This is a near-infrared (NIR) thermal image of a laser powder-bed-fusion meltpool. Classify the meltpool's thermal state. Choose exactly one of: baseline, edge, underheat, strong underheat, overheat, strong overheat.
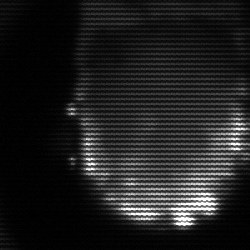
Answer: baseline